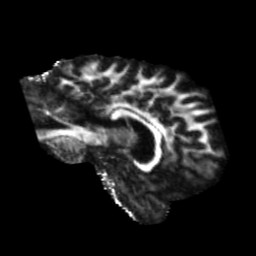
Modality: FA
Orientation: sagittal
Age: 58
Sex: male
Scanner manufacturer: siemens
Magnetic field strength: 3 T
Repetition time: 5.47 s
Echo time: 0.0854 s